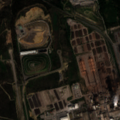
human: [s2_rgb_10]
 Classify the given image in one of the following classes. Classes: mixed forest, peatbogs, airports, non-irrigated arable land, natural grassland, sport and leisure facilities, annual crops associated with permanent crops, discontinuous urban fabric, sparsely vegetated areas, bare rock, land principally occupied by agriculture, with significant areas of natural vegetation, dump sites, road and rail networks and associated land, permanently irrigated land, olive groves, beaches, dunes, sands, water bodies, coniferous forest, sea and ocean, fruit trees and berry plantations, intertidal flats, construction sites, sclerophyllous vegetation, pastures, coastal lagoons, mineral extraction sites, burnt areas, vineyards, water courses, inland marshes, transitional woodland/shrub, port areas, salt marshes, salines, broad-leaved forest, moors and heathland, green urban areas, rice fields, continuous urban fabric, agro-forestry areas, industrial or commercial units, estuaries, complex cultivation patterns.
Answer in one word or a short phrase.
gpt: industrial or commercial units, dump sites, construction sites, transitional woodland/shrub, salines